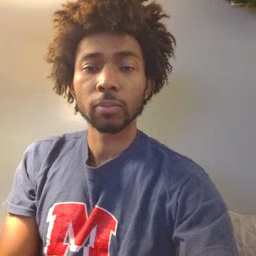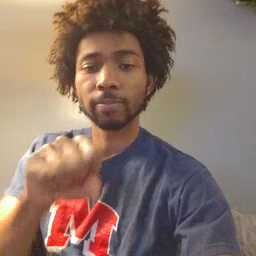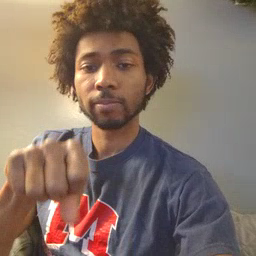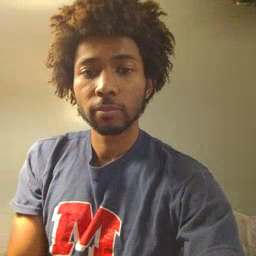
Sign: yes